Question: I have this class
'''
public class ApplicationUser : IdentityUser
{
public string Email { get; set; }
public string ConfirmationToken { get; set; }
public bool IsConfirmed { get; set; }
...
}
'''
and in class this is what I've done
'''
public partial class PickerDbContext : IdentityDbContext
{
public PickerDbContext():base("DefaultConnection")
{
}
protected override void OnModelCreating(DbModelBuilder modelBuilder)
{
base.OnModelCreating(modelBuilder);
modelBuilder.Entity<ApplicationUser>().ToTable("Users");
modelBuilder.Entity<IdentityUser>().ToTable("Users");
modelBuilder.Entity<IdentityRole>().ToTable("Roles");
}
//public DbSet<License> Licenses { get; set; }
....
}
'''
now when I try to query the 'Users' table in my repository with something like
'''
var user = _db.Users.SingleOrDefault(u=>u.anyfield);
'''
I think it has return type as 'IdentityUser' and not 'ApplicationUser' because when I do 'u=>u.' intellisense option doesn't show the fields from 'ApplicationUser'

What should I do to make the querying in 'Users' table return 'ApplicationUser' type and why is it giving me return type as 'IdentityUser'
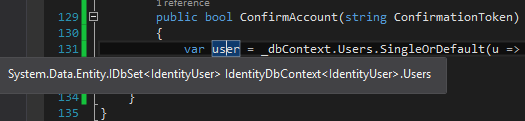
Answer: Because IdentityDbContext is not a class you defined, and ApplicationUser is a class that you did define. You create ApplicationUser that inherits from IdentityUser. You create a context that inherits from IdentityDbContext. IdentityDbContext exposes DbSet.
If you want the data to come back as ApplicationUser you can do the following:
'''
context.Users.OfType<ApplicationUser>();
'''
You may also be able to do this in your custom DbContext (unverified):
'''
public new DbSet<ApplicationUser> Users { get; set; }
'''
I haven't tested that though.